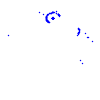
Particle: proton